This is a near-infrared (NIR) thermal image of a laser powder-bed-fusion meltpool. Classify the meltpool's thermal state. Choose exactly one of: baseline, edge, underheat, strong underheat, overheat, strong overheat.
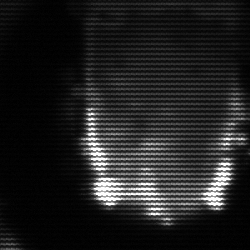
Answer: baseline